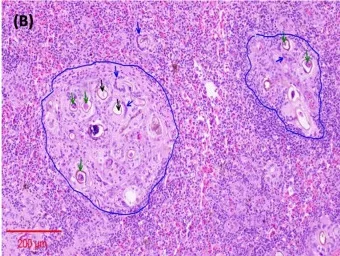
Organ lesions caused by spirorchiid trematodes in Chelonia mydas HE stain. (B) Spleen 10x. The blue arrows indicate giant cells surrounding the fluke eggs; the blue line demarcates the granulomas; the green arrows indicate the embryonated fluke eggs; and the black arrows indicate the fluke eggs.
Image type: pathology (h&e)